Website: lowes
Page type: review-order
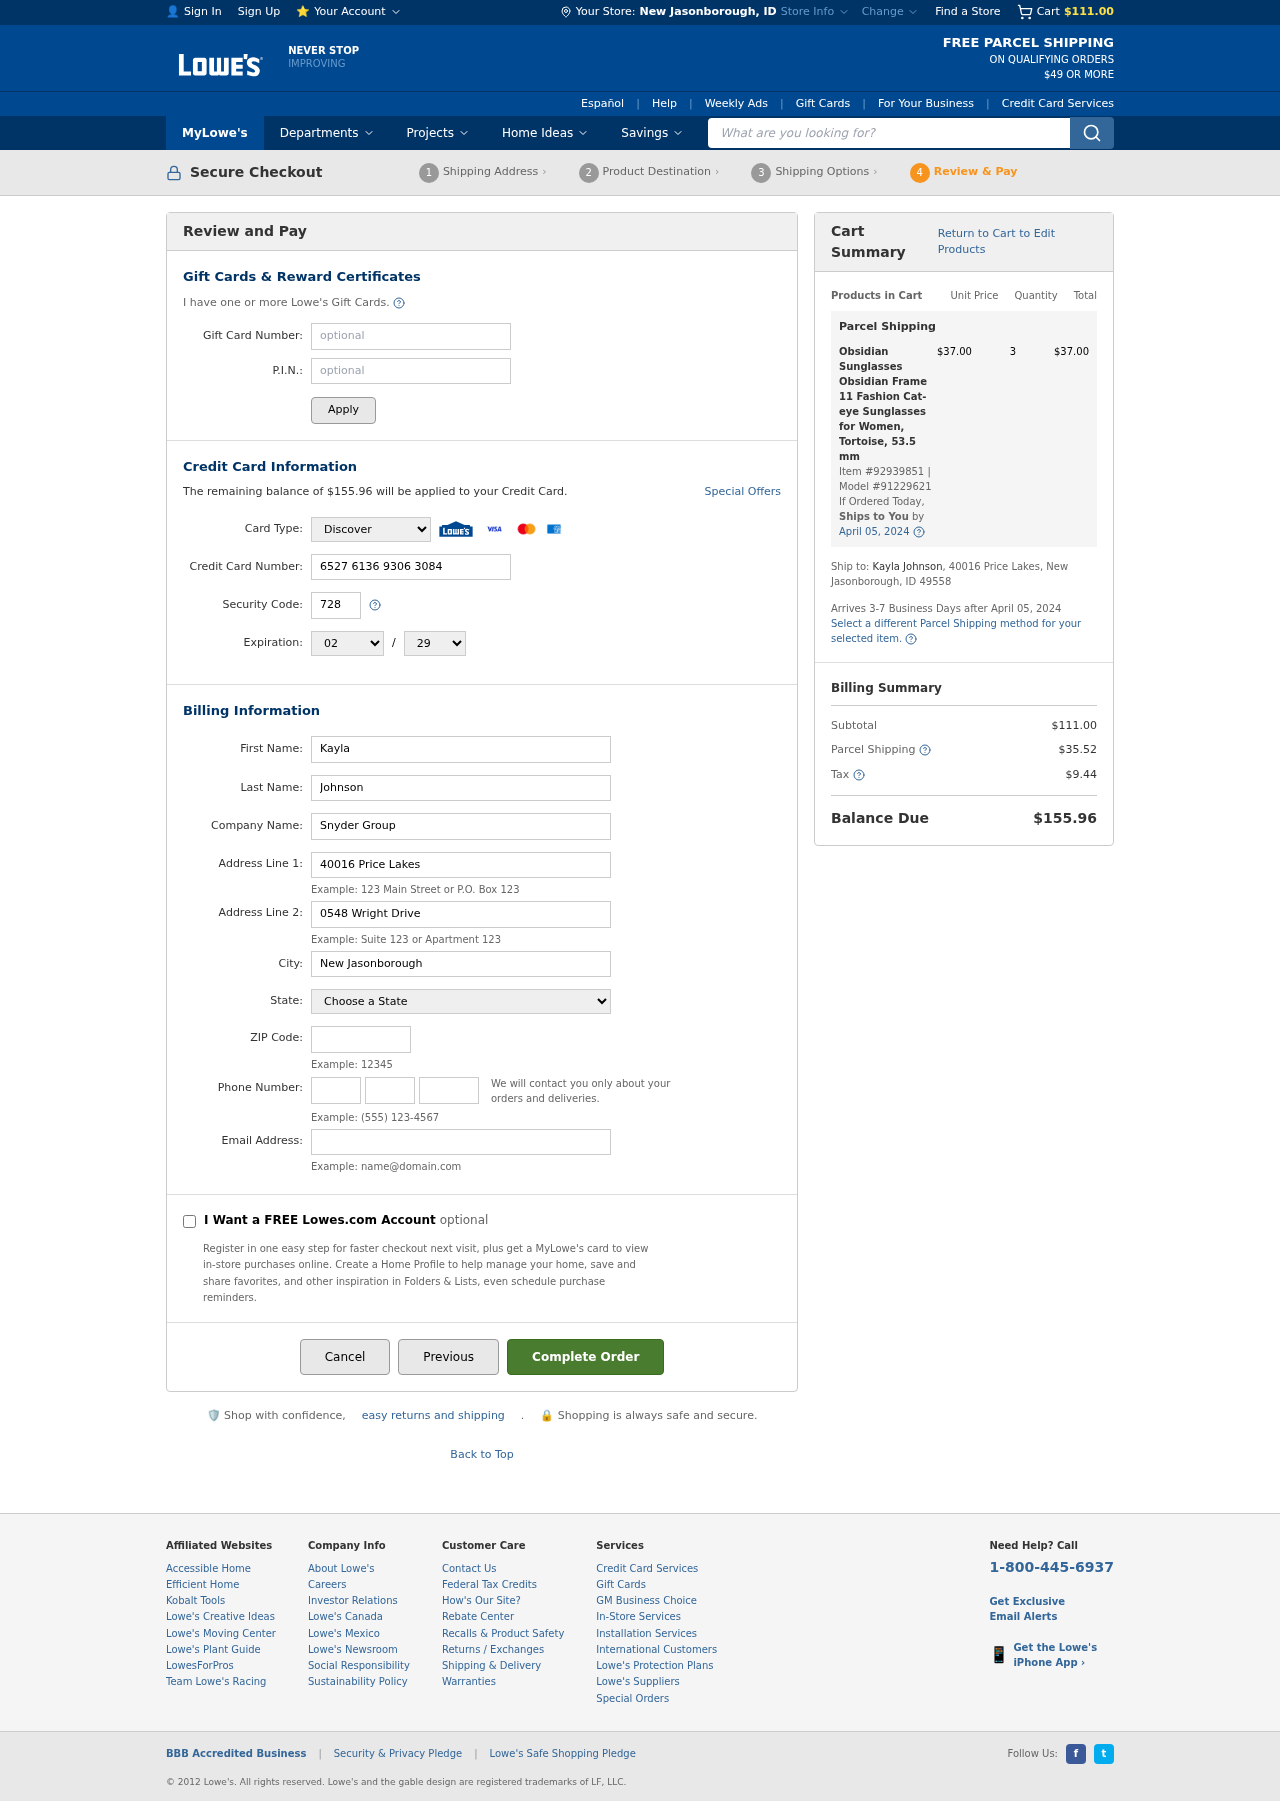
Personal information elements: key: PII_CARD_CVV
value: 728
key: PII_CARD_EXPIRY_MONTH
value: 02
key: PII_CARD_EXPIRY_YEAR
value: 29
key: PII_CARD_NUMBER
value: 6527 6136 9306 3084
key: PII_CARD_TYPE
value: Discover
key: PII_CITY
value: New Jasonborough
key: PII_CITY_STATE
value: New Jasonborough, ID
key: PII_COMPANY
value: Snyder Group
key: PII_EMAIL
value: kaylajohnson@hotmail.com
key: PII_FIRSTNAME
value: Kayla
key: PII_LASTNAME
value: Johnson
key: PII_PHONE_AREA
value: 396
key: PII_PHONE_PREFIX
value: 300
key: PII_PHONE_SUFFIX
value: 7224
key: PII_POSTCODE
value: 49558
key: PII_STATE
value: Idaho
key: PII_STREET
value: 40016 Price Lakes
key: PII_STREET2
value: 40016 Price Lakes
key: PII_STREET2
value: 0548 Wright Drive
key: PII_FULLNAME2
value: Kayla Johnson
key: PII_CITY_STATE_ZIP2
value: New Jasonborough, ID 49558
Product elements: key: PRODUCT1_NAME
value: Obsidian Sunglasses Obsidian Frame 11 Fashion Cat-eye Sunglasses for Women, Tortoise, 53.5 mm
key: PRODUCT1_PRICE
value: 37
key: PRODUCT1_QUANTITY
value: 3
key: PRODUCT1_ITEM_NUMBER
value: Item #92939851
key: PRODUCT1_MODEL_NUMBER
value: Model #91229621
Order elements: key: ORDER_SUBTOTAL
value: $111.00
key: ORDER_BALANCE_DUE
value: $155.96
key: ORDER_SHIPPING_DATE
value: April 05, 2024
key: ORDER_ITEM_TOTAL
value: $37.00
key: ORDER_SHIPPING_DATE2
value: April 05, 2024
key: ORDER_SHIPPING_COST
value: $35.52
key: ORDER_TAX
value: $9.44
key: ORDER_TOTAL
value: $155.96
Search elements: key: HEADER_SEARCH
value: What are you looking for?